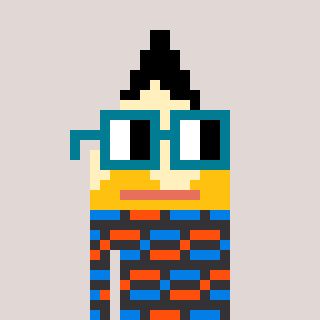
a pixel art character with square dark green glasses, a pencil-shaped head and a grayscale-colored body on a warm background